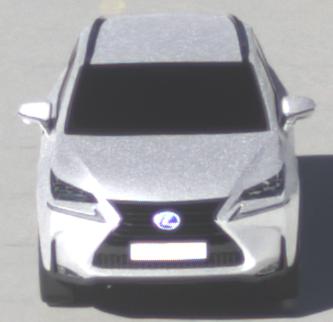
Make: Lexus
Model: NX 300h
Detailed model: NX (AZ1)
Model produced from: 2017/11
Model produced until: 2018/08
Doors: 5
Color: white
Road condition: wet road
Daytime: morning or afternoon
Contrast: high contrast